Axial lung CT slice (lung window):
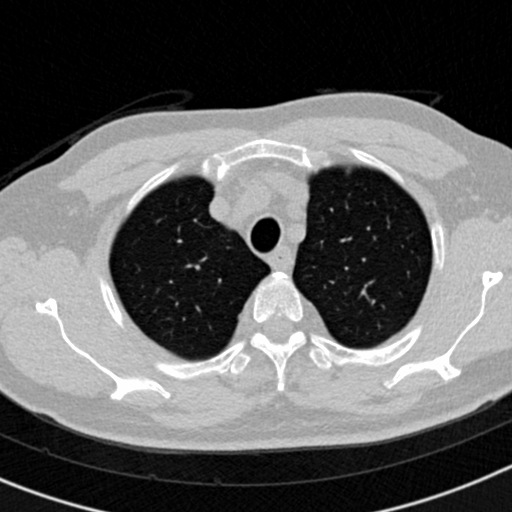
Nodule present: no